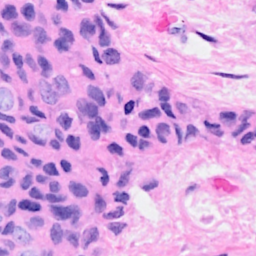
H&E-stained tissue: Breast